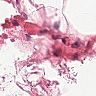
Metastatic tissue present: no